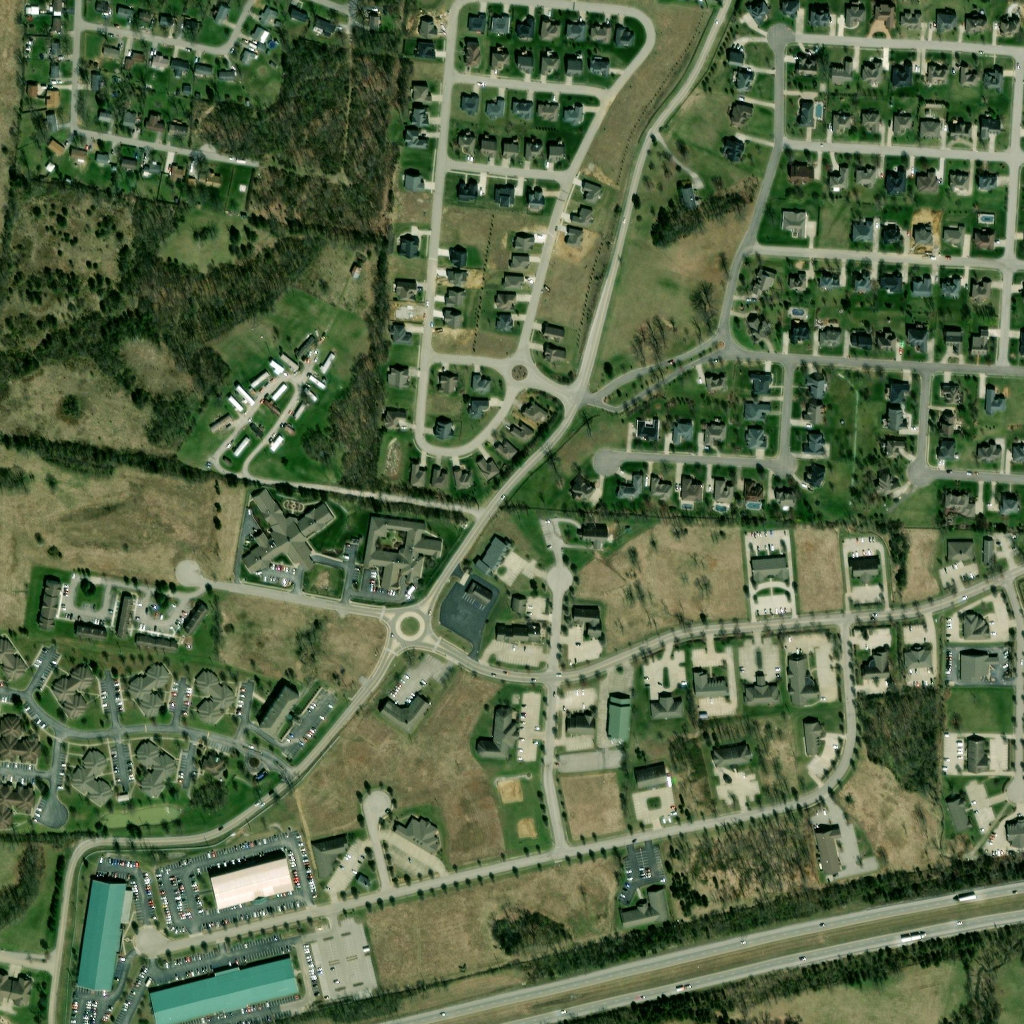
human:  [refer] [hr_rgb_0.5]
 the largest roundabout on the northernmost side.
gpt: <box>[[49, 35, 52, 37, 0]]</box>